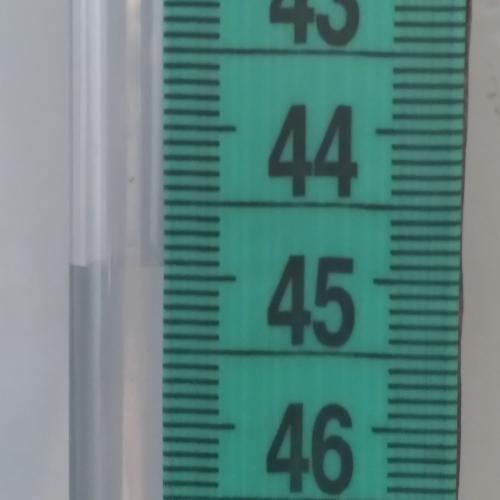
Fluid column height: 44.9 cm